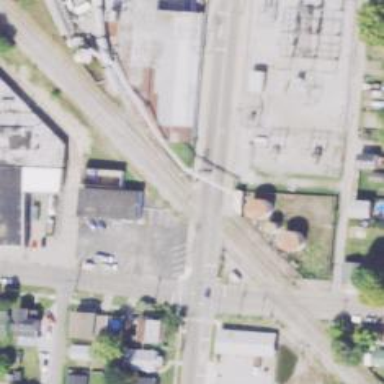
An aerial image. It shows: Railway siding for service.